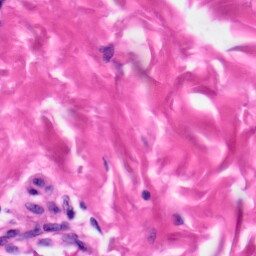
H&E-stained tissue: Skin